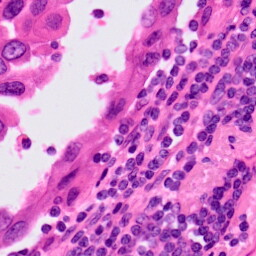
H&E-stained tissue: Lung